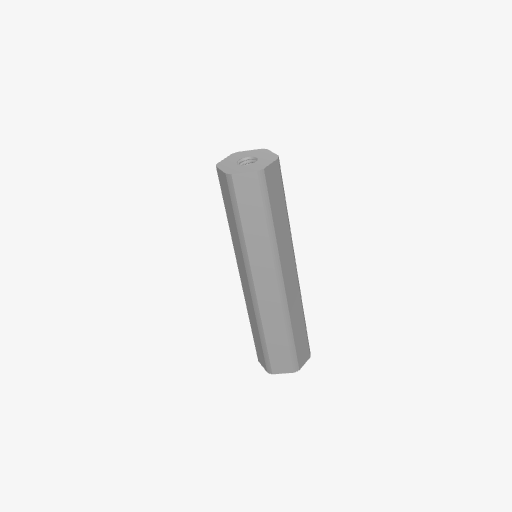
Part: Shaft12ROD48